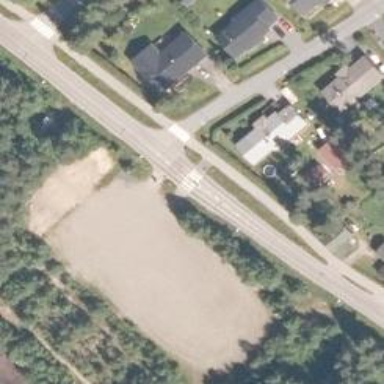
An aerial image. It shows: Cycleway.